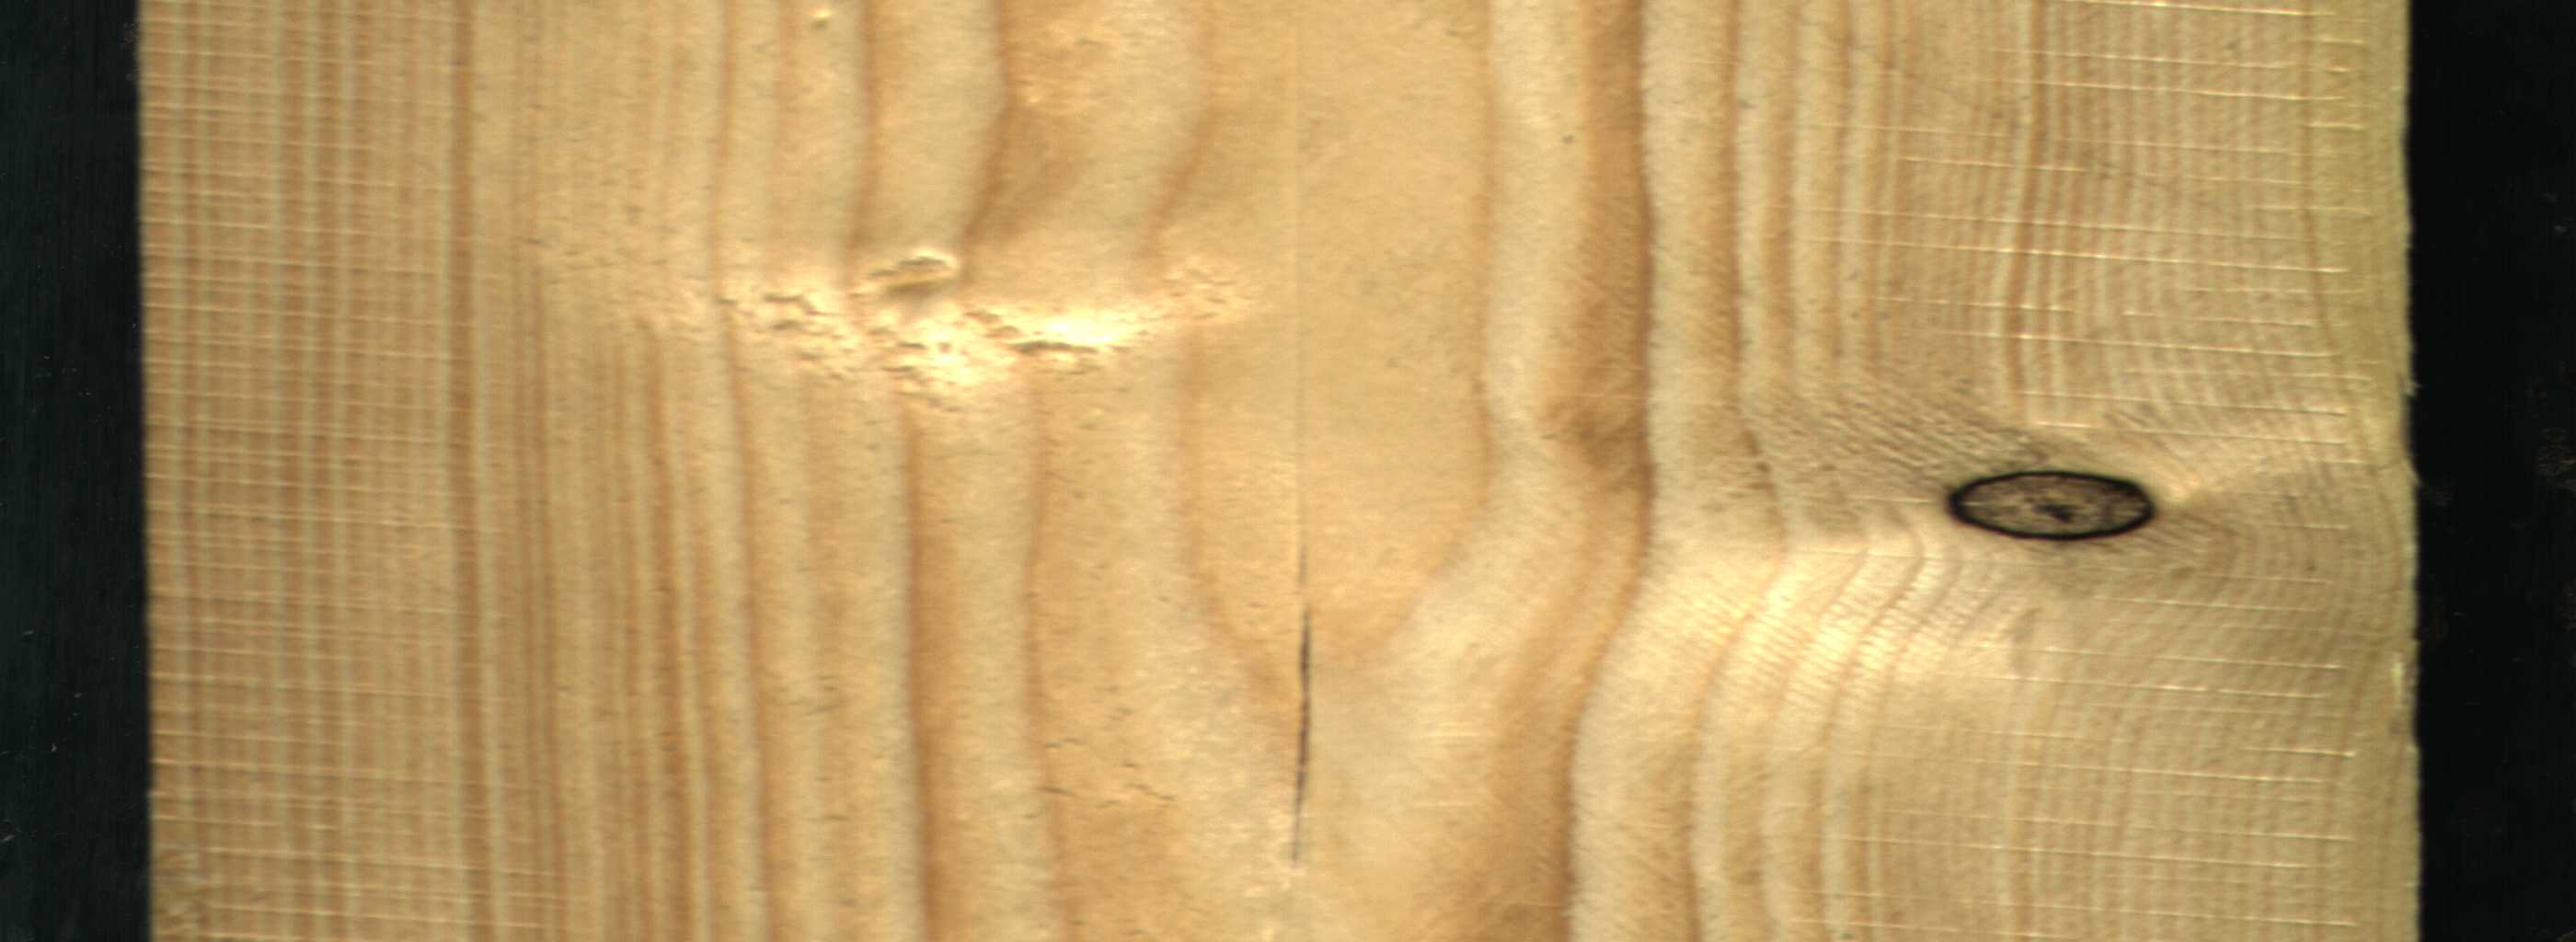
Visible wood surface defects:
Dead_Knot